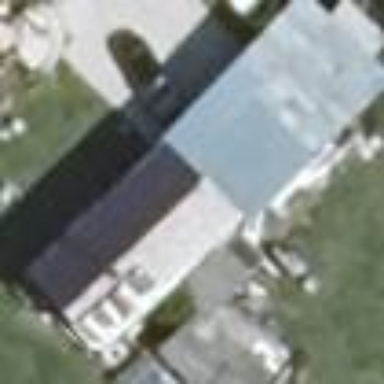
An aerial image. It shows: Flat roof building with grey roof.